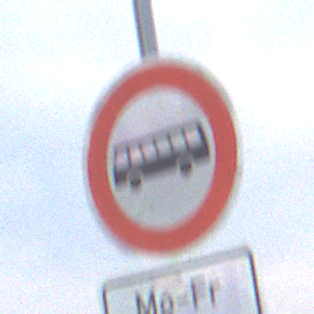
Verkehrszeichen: VerbotKraftomnibusse
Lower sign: ZeitangabenMitBeschraenkungAufWochentage2
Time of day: Midday
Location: Outdoor (RoadRail)
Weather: PartlyCloudy
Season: NotSpecified
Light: Natural